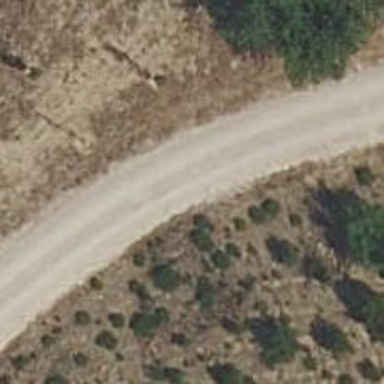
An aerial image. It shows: Footway with gravel surface.